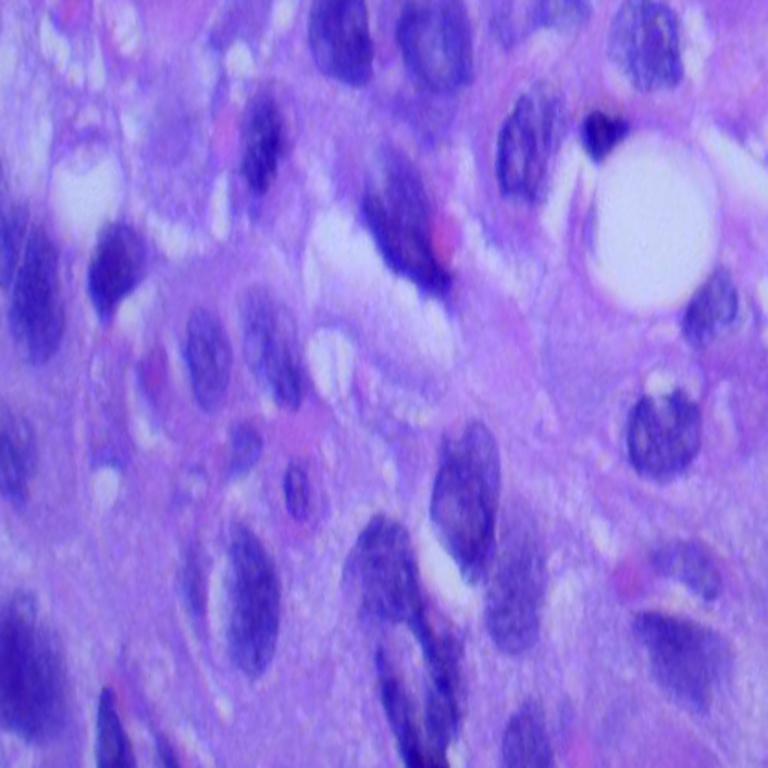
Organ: lung
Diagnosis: squamous carcinomas